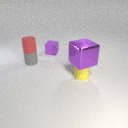
large purple metal cube in front of small red rubber cylinder